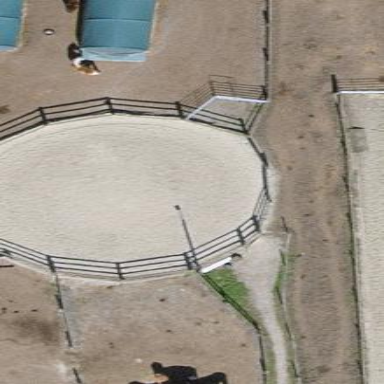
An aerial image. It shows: Equestrian pitch enclosed by fence.